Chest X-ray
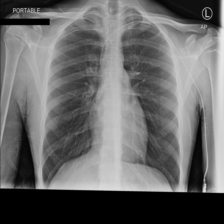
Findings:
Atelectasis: negative
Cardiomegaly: negative
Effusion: negative
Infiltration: negative
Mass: negative
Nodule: negative
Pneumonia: negative
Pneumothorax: negative
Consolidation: negative
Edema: negative
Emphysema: negative
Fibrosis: negative
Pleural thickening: negative
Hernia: negative